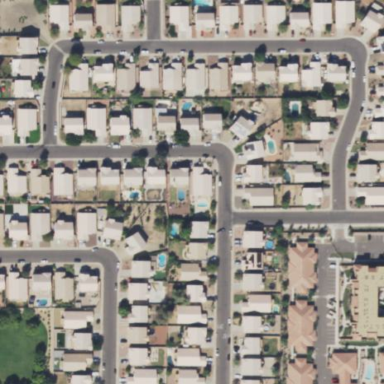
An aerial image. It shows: Residential area consisting of single-family homes.